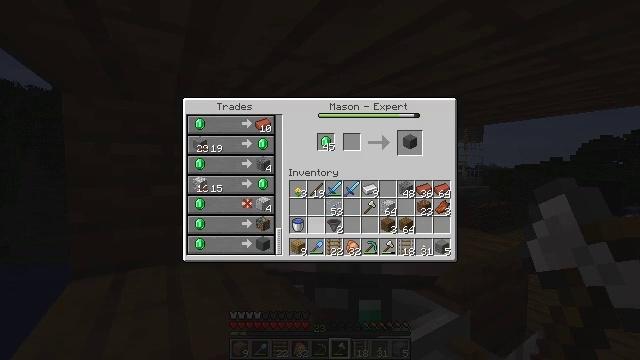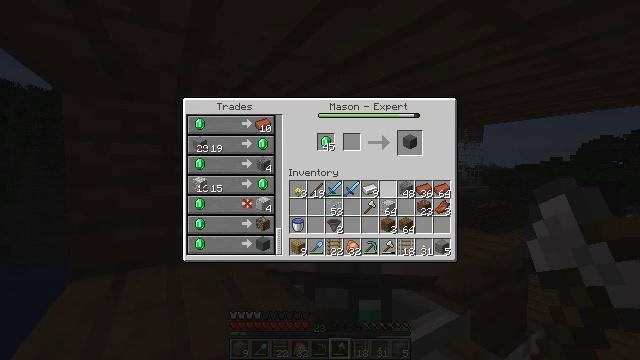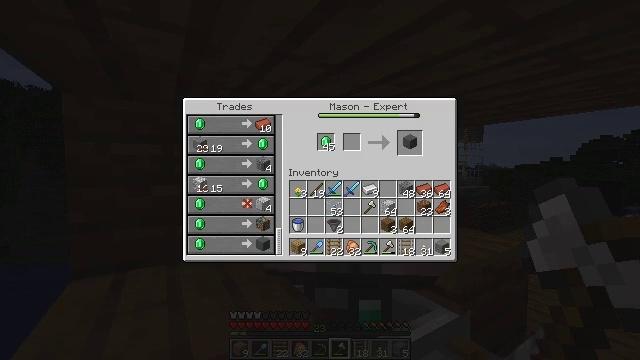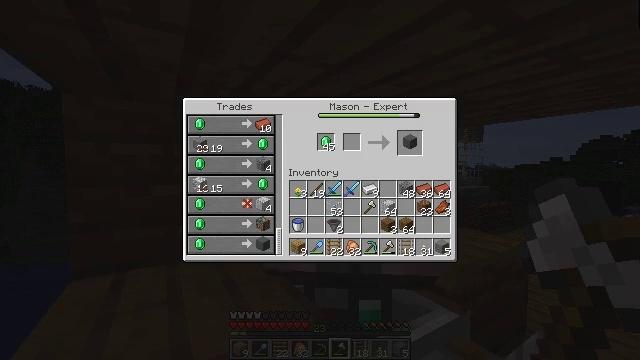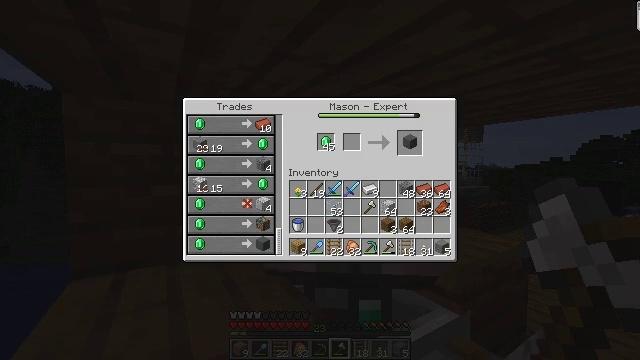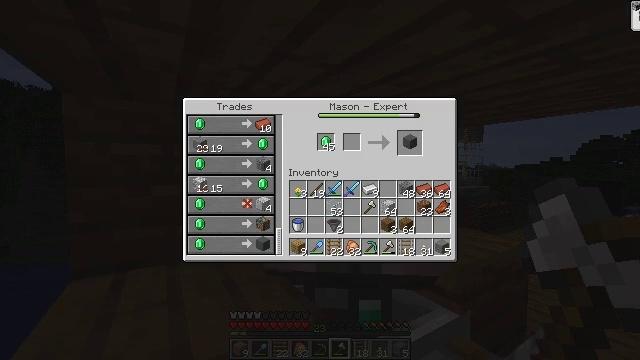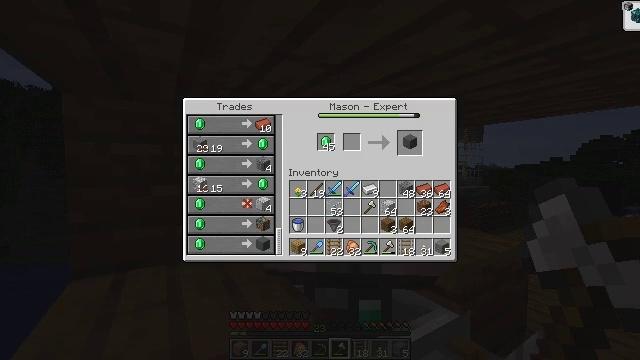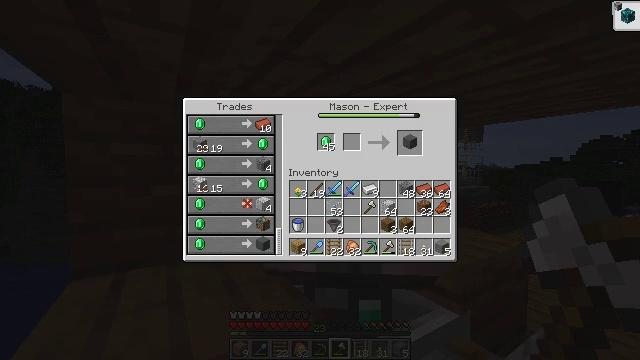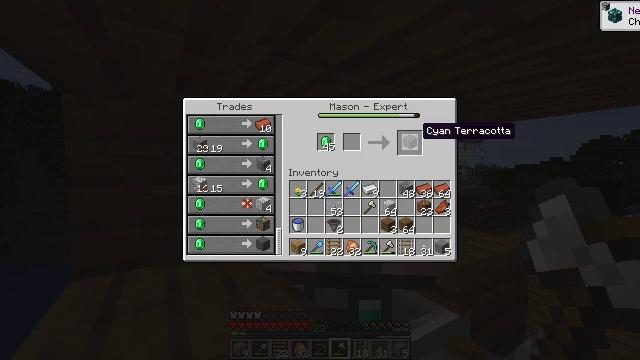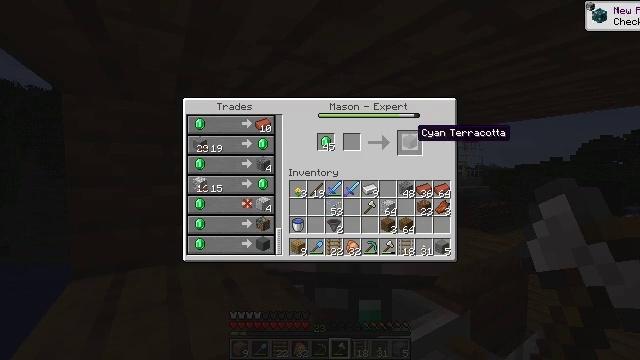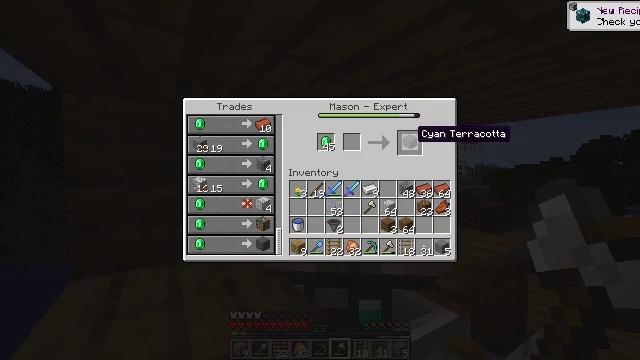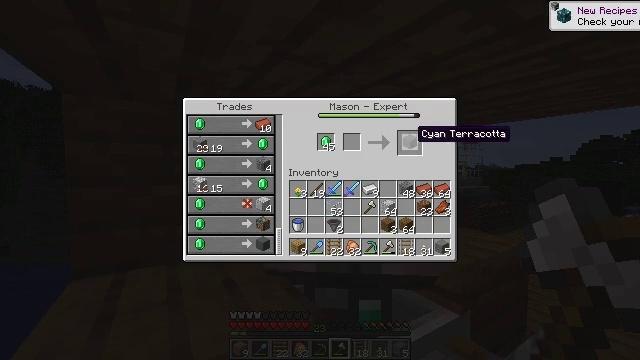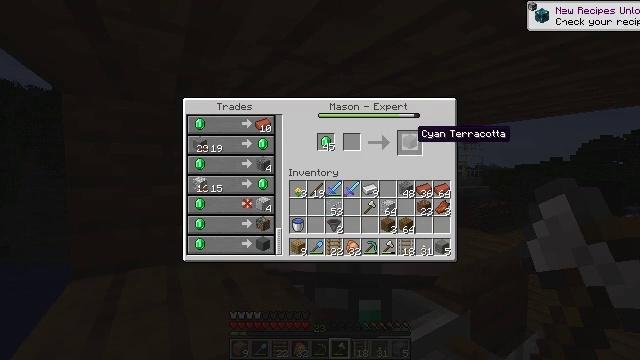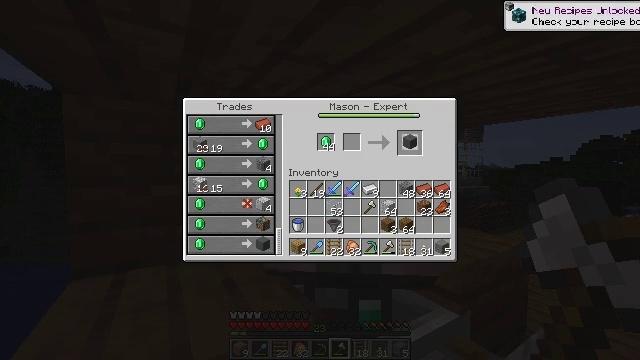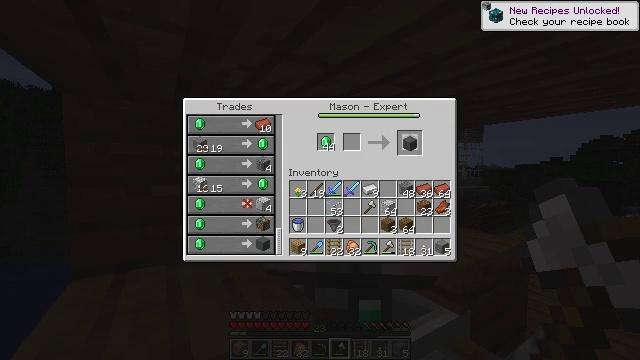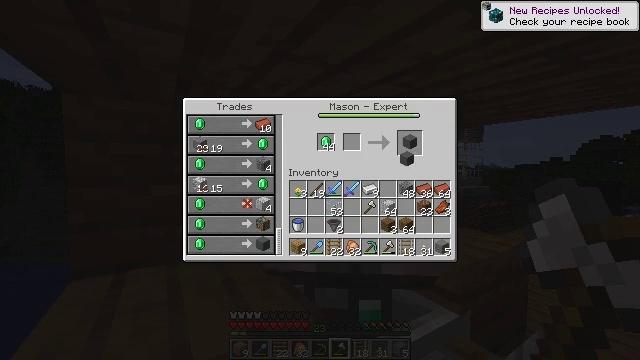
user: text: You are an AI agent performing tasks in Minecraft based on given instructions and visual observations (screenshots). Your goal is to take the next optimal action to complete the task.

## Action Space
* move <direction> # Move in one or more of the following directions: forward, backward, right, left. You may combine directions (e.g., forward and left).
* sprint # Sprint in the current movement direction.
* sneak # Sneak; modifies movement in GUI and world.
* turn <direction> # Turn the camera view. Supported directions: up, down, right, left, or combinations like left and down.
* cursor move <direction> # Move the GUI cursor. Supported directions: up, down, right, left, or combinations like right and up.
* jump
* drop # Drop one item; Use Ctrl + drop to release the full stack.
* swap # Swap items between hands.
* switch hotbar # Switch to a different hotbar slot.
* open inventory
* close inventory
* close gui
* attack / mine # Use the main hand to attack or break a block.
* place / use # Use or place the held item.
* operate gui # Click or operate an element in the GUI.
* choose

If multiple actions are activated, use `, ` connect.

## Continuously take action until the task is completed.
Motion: motion action
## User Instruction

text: Craft cyan terracotta using terracotta and cyan dye.
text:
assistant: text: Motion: cursor move right and up
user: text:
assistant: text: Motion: cursor move right and up
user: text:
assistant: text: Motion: cursor move right and up
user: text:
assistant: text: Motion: no_op
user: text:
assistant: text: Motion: no_op
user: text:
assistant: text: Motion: no_op
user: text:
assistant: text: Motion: cursor move left
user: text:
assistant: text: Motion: cursor move left
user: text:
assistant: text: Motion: no_op
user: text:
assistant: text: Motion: no_op
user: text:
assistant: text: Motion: no_op
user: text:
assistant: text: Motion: no_op
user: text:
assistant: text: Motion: operate gui
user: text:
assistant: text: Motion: operate gui
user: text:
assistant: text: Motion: cursor move down
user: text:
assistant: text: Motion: cursor move down
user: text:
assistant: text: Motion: cursor move down
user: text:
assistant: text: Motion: no_op
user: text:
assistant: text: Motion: no_op
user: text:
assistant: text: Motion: no_op
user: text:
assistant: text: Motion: no_op
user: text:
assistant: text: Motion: no_op
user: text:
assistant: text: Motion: no_op
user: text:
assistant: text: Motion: operate gui
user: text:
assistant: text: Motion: operate gui
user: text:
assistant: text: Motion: no_op
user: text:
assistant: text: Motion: no_op
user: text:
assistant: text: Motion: no_op
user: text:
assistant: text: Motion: cursor move right and up
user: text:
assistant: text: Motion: cursor move up